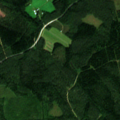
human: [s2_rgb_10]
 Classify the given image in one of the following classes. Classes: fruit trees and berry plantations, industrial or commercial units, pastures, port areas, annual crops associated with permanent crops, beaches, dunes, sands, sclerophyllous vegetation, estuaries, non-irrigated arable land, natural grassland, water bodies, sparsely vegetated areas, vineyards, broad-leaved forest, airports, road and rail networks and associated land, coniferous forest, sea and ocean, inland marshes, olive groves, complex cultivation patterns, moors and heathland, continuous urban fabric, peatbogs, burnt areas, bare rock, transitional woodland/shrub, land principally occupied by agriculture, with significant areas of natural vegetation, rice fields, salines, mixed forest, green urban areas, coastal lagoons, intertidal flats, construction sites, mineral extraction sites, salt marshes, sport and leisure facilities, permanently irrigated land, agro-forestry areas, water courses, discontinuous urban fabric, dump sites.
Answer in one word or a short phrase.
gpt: coniferous forest, mixed forest, transitional woodland/shrub